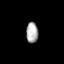
Tissue: prostate
Cell type: Myeloid cells
Senescence score: 0.203
Nuclear area (px): 242
Mean DAPI intensity: 171.959